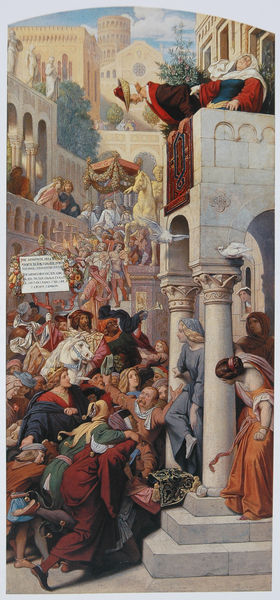
Titel: Das Märchen vom Aschenbrödel (Ausschnitt)
Künstler: Moritz von Schwind
Standort: München
Institution: Neue Pinakothek
Schlagwörter: berg, blau, gemälde, himmel, vogel, weiß, wolken, frauen, gelb, grün, menschen, stadt, braun, bunt, frau, grau, hell, hut, männer, orange, schwarz, strasse, säule, säulen, blick, rot, schloss, ansammlung, fest, hochformat, leute, malerei, masse, menge, teppich, architektur, stein, taube, schauen, häuser, hügel, brüstung, kirche, gewand, kostüm, adel, gewänder, personen, rosa, pferd, turm, chaos, statue, deutschland, balkon, schrift, ansicht, bogen, italien, beobachten, zuschauer, zug, violett, empore, rundbogen, romantik, sturm, treppe, treppen, historienbild, kaiser, kissen, könig, tafel, inschrift, stufen, nazarener, schwestern, bögen, eingang, schild, loggia, antike, narr, burg, palast, dom, aufruhr, festung, tauben, illustration, revolution, text, auflauf, bürger, kundgebung, tumult, plakat, volk, schuh, menschenmenge, schimmel, altar, arkaden, kapitelle, rom, girlanden, portal, tore, wappen, glöckchen, kanzel, antik, sage, mittelalter, märchen, rundbögen, sturz, historienmalerei, empfang, prinz, historismus, kostüme, baldachin, prozession, umzug, ballustrade, tempel, deutsche romantik, schwind, armut, karrekatur, pisa, antikisch, beide, romanisch, schrifttafel, kolosseum, massen, menschenauflauf, moritz von schwind, ansturm, pöbel, grimm, aschenputtel, königssohn, märchne, portral, schiefe turm, schiefer turm, stiefmutter, stiefschwestern, verurteilt